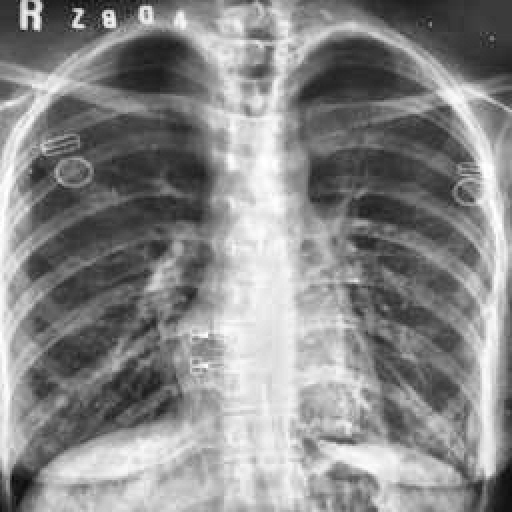
Finding: TUBERCULOSIS